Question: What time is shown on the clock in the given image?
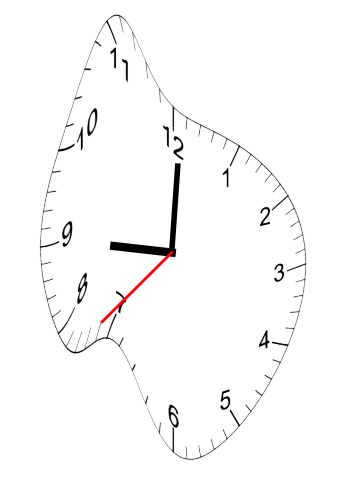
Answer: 09:00:37